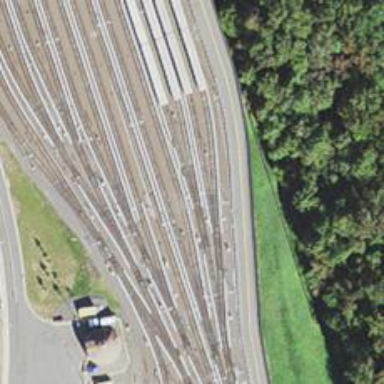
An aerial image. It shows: Electrified rail passing through service yard.